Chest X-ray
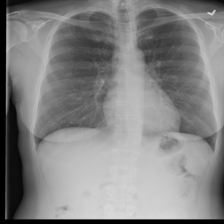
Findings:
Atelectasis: negative
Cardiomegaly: negative
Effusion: negative
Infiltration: negative
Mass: negative
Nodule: negative
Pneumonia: negative
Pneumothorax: negative
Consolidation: negative
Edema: negative
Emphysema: negative
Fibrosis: negative
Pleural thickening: negative
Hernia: negative